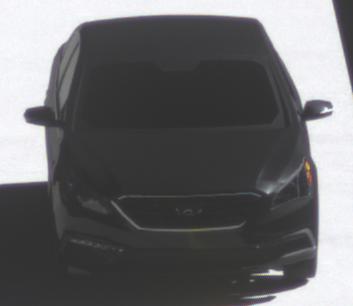
Make: Hyundai
Model: Sonata
Detailed model: Gen. 7
Model produced from: 2015
Model produced until: 2017
Doors: 4
Color: black
Road condition: dry road
Daytime: morning or afternoon
Contrast: high contrast